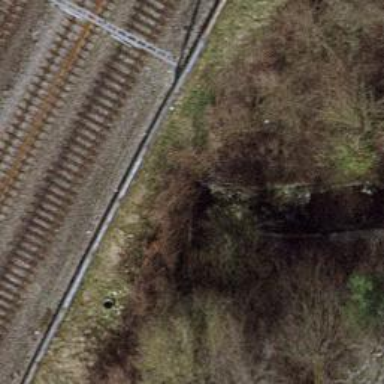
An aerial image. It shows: Tunnel.